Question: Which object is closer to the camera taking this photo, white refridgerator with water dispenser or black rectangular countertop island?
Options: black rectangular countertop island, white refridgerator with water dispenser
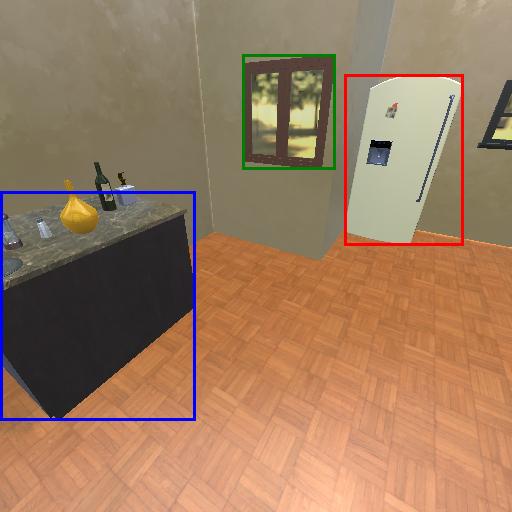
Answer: black rectangular countertop island